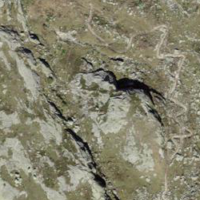
EUNIS habitat code: 31
Species observed at this site:
Cardamine bellidifolia
Salix herbacea